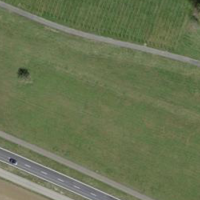
EUNIS habitat code: 52
Species observed at this site:
Vitis vinifera